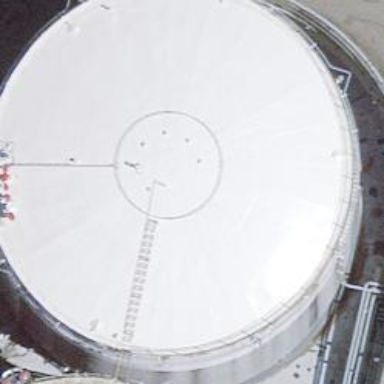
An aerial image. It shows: Storage tank building.